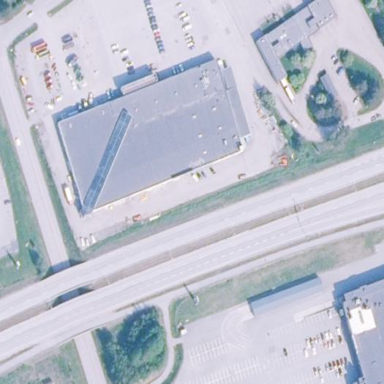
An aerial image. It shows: Car shop building.